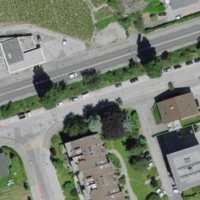
EUNIS habitat code: 54
Species observed at this site:
Cotinus coggygria